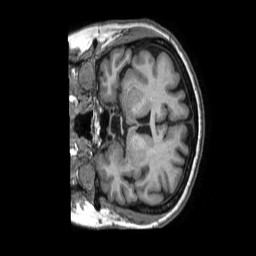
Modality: T1w
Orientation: coronal
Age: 56
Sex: female
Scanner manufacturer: philips
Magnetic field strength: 1.5 T
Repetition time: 0.007074 s
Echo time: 0.00319 s